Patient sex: M
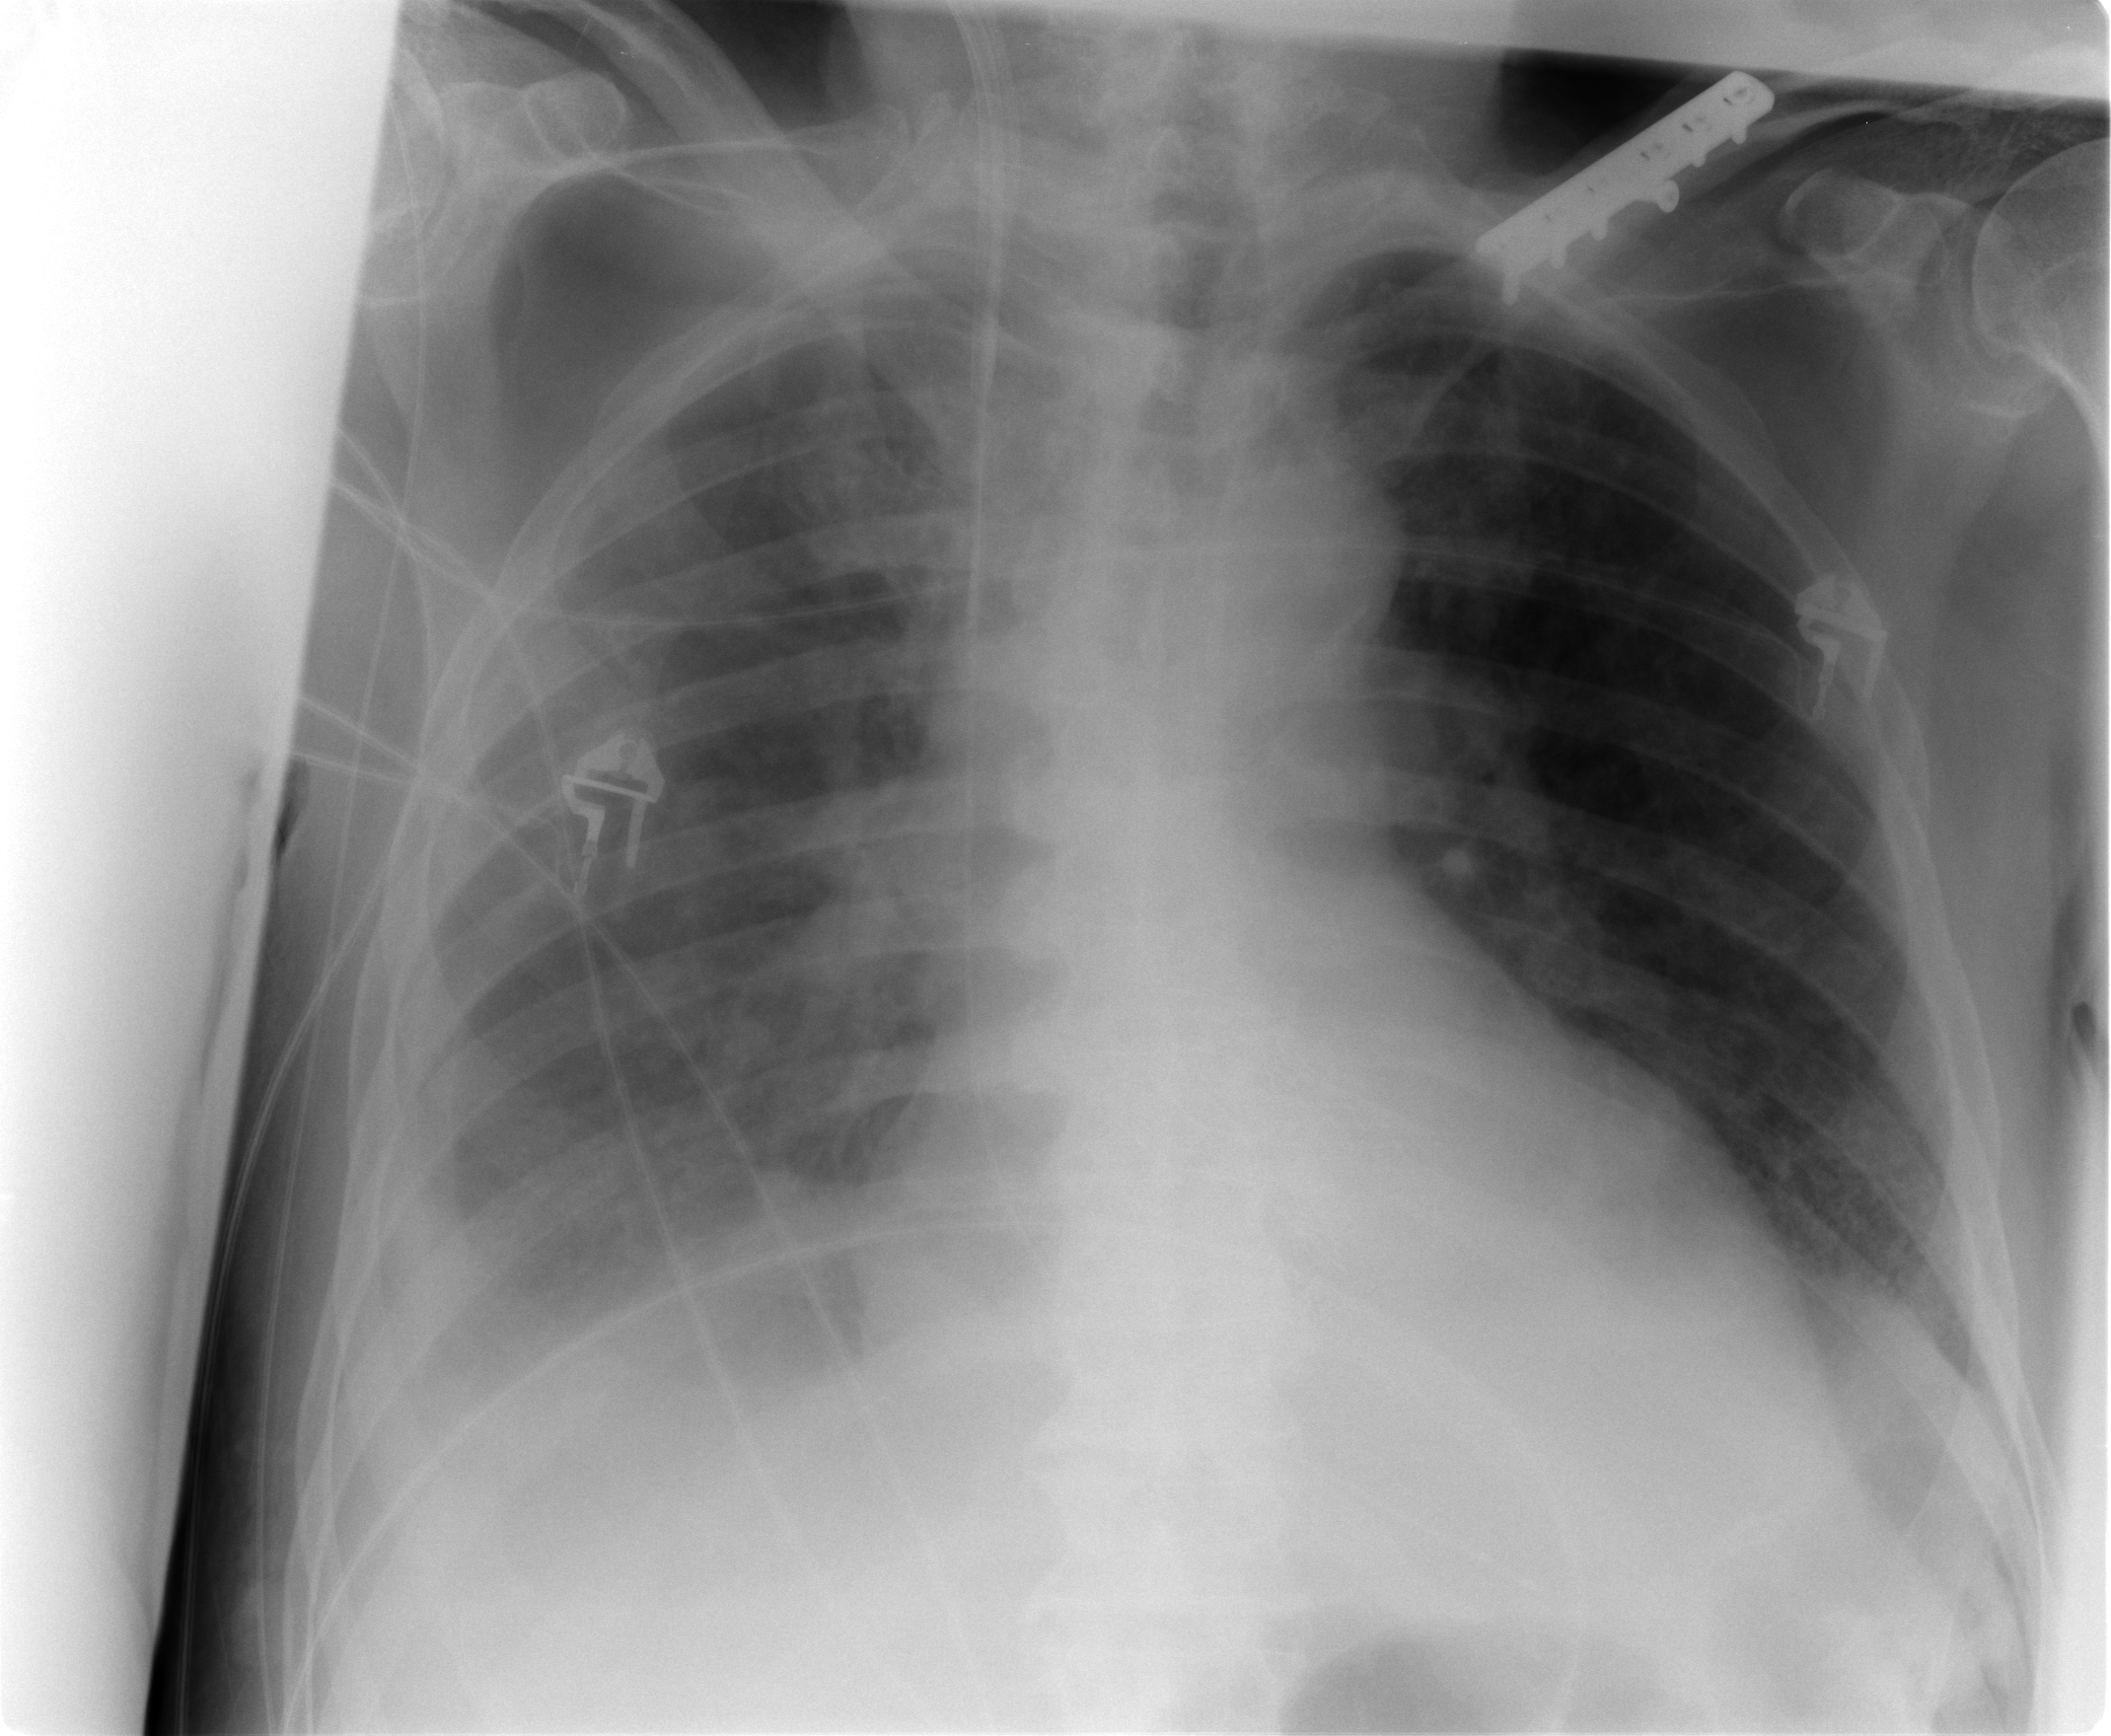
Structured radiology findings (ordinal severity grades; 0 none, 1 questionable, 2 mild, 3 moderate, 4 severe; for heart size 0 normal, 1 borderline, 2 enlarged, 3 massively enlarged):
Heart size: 2
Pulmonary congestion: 1
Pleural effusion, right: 2
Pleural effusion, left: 1
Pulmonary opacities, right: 0
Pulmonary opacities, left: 0
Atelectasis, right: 2
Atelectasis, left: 0